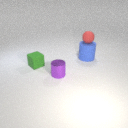
small purple metal cylinder in front of small green rubber cube